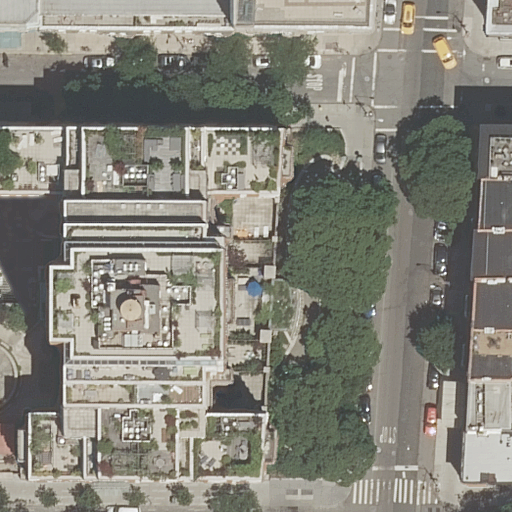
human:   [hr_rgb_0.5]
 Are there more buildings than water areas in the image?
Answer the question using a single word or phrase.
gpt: yes

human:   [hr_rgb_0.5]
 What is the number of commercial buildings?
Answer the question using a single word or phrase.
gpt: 0

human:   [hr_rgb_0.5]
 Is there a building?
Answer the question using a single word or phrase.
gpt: yes

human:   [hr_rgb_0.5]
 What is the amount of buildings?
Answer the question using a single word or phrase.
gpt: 7

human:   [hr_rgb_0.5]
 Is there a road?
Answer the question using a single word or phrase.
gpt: yes

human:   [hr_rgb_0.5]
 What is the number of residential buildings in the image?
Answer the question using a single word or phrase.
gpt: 7

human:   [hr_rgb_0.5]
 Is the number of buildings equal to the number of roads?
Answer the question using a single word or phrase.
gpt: no

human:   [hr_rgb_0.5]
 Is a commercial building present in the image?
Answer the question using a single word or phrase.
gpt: no

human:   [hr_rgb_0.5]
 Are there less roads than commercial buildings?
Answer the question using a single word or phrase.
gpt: no

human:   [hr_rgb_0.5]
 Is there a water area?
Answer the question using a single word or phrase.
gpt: no

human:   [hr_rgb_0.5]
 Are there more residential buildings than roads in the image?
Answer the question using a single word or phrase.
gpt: yes

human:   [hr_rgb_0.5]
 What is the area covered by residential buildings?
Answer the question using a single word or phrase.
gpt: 8992m2

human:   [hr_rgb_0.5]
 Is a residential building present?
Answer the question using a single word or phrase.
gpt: yes

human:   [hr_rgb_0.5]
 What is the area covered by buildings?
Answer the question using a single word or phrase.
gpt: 8992m2

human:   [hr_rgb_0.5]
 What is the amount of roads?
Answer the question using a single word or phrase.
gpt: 4

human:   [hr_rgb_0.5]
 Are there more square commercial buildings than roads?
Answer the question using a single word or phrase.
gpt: no

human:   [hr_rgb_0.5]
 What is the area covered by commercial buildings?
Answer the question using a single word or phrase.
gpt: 0m2

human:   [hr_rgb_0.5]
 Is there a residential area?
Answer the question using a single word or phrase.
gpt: no

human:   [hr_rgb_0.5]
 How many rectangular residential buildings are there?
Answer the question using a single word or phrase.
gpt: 3

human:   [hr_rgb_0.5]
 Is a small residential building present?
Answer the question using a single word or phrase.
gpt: yes

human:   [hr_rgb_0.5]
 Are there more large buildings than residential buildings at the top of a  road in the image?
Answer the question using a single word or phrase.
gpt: yes

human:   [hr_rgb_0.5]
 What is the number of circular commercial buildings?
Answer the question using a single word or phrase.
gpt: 0

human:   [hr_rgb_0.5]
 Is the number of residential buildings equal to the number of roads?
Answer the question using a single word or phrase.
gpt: no

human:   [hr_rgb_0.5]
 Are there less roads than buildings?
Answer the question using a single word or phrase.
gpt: yes

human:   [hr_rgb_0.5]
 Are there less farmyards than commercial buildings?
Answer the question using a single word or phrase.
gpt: no

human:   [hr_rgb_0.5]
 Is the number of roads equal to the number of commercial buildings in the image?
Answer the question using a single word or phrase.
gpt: no

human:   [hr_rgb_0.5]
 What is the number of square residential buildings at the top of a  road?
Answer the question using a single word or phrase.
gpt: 0

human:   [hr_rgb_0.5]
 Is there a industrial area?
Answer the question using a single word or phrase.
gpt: no

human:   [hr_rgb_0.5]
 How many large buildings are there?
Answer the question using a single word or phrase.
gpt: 4

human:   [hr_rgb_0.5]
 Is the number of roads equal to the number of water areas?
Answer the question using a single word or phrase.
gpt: no

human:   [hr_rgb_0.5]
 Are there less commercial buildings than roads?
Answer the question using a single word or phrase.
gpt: yes

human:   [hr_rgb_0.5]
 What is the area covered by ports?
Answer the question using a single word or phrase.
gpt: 0m2

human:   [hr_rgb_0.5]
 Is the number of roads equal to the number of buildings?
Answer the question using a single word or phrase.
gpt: no

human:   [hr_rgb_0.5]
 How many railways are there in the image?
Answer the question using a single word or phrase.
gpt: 0

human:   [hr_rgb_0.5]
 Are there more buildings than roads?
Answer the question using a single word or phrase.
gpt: yes

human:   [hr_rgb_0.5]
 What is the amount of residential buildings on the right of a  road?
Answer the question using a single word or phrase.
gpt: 4

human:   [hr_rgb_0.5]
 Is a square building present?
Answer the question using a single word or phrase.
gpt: no

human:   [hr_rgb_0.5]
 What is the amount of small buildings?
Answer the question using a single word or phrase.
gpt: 1

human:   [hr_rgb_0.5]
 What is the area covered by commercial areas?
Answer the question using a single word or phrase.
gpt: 0m2

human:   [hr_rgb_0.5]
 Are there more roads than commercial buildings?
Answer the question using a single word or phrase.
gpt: yes

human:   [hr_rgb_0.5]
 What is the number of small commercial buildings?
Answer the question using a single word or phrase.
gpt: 0

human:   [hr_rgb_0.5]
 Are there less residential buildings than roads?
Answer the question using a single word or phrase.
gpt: no

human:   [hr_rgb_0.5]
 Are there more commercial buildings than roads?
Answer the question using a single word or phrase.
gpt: no

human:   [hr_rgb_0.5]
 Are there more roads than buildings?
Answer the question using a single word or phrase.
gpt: no

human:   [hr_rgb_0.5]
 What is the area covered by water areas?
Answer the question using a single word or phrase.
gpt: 0m2

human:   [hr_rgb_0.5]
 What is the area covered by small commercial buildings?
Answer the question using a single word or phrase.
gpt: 0m2

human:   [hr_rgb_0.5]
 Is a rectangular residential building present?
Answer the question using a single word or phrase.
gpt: yes

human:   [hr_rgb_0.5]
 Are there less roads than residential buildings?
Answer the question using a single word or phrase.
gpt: yes

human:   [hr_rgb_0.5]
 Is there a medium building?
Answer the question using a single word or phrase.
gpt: yes

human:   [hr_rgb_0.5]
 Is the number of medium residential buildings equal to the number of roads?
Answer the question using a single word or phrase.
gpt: no

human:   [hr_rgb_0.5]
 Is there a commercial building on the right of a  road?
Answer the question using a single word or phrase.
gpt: no

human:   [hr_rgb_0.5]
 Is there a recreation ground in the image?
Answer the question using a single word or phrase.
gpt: no

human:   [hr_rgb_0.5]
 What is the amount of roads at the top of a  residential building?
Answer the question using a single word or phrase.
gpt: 3

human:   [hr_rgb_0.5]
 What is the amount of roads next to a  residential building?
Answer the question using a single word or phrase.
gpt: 4

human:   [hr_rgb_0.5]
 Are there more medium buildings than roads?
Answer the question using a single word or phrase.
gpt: no

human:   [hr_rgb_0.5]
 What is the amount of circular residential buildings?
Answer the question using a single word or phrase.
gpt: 0

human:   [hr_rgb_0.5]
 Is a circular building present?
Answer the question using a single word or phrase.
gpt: no

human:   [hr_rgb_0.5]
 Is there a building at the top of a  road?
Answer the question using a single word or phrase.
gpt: yes

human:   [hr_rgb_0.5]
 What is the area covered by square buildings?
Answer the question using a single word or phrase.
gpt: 0m2

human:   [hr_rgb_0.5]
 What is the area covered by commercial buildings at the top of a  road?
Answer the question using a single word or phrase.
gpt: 0m2

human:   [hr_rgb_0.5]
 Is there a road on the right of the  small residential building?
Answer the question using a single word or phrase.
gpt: no

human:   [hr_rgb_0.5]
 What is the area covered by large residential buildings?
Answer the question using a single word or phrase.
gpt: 8695m2

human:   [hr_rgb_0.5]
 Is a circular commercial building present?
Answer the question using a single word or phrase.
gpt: no

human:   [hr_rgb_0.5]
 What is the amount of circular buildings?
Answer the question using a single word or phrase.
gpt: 0